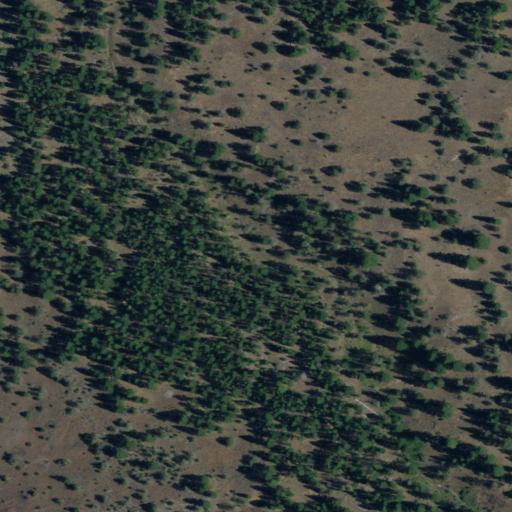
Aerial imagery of valley in California named Pothole Gulch containing grassland, evergreen forest, and shrub